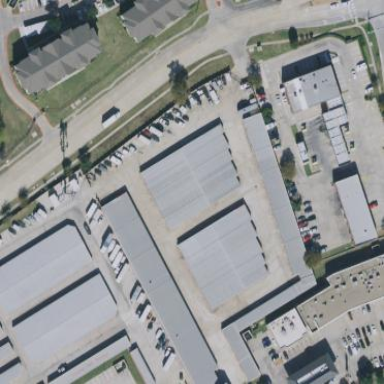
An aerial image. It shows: Warehouse.